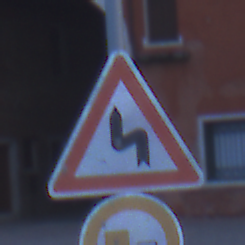
Verkehrszeichen: DoppelkurveZunaechstLinks
Zusatzzeichen unten: UeberholverbotKraftfahrzeuge
Umgebung: Outdoor, Urban
Tageszeit: Dawn
Wetter: PartlyCloudy
Licht: Natural
Jahreszeit: NotSpecified
Kontrast: LowContrast